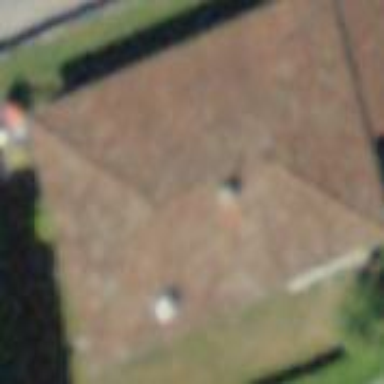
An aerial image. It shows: Simple house.